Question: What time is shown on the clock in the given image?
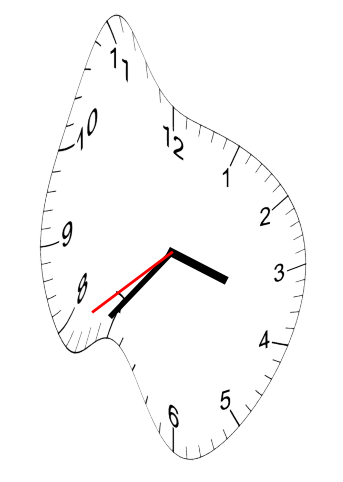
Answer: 03:36:39